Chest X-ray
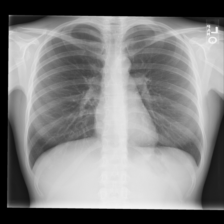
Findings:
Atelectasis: negative
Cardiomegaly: negative
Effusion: negative
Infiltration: negative
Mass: negative
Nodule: negative
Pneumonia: negative
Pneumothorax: negative
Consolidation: negative
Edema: negative
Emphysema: negative
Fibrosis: negative
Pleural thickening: negative
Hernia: negative